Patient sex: M
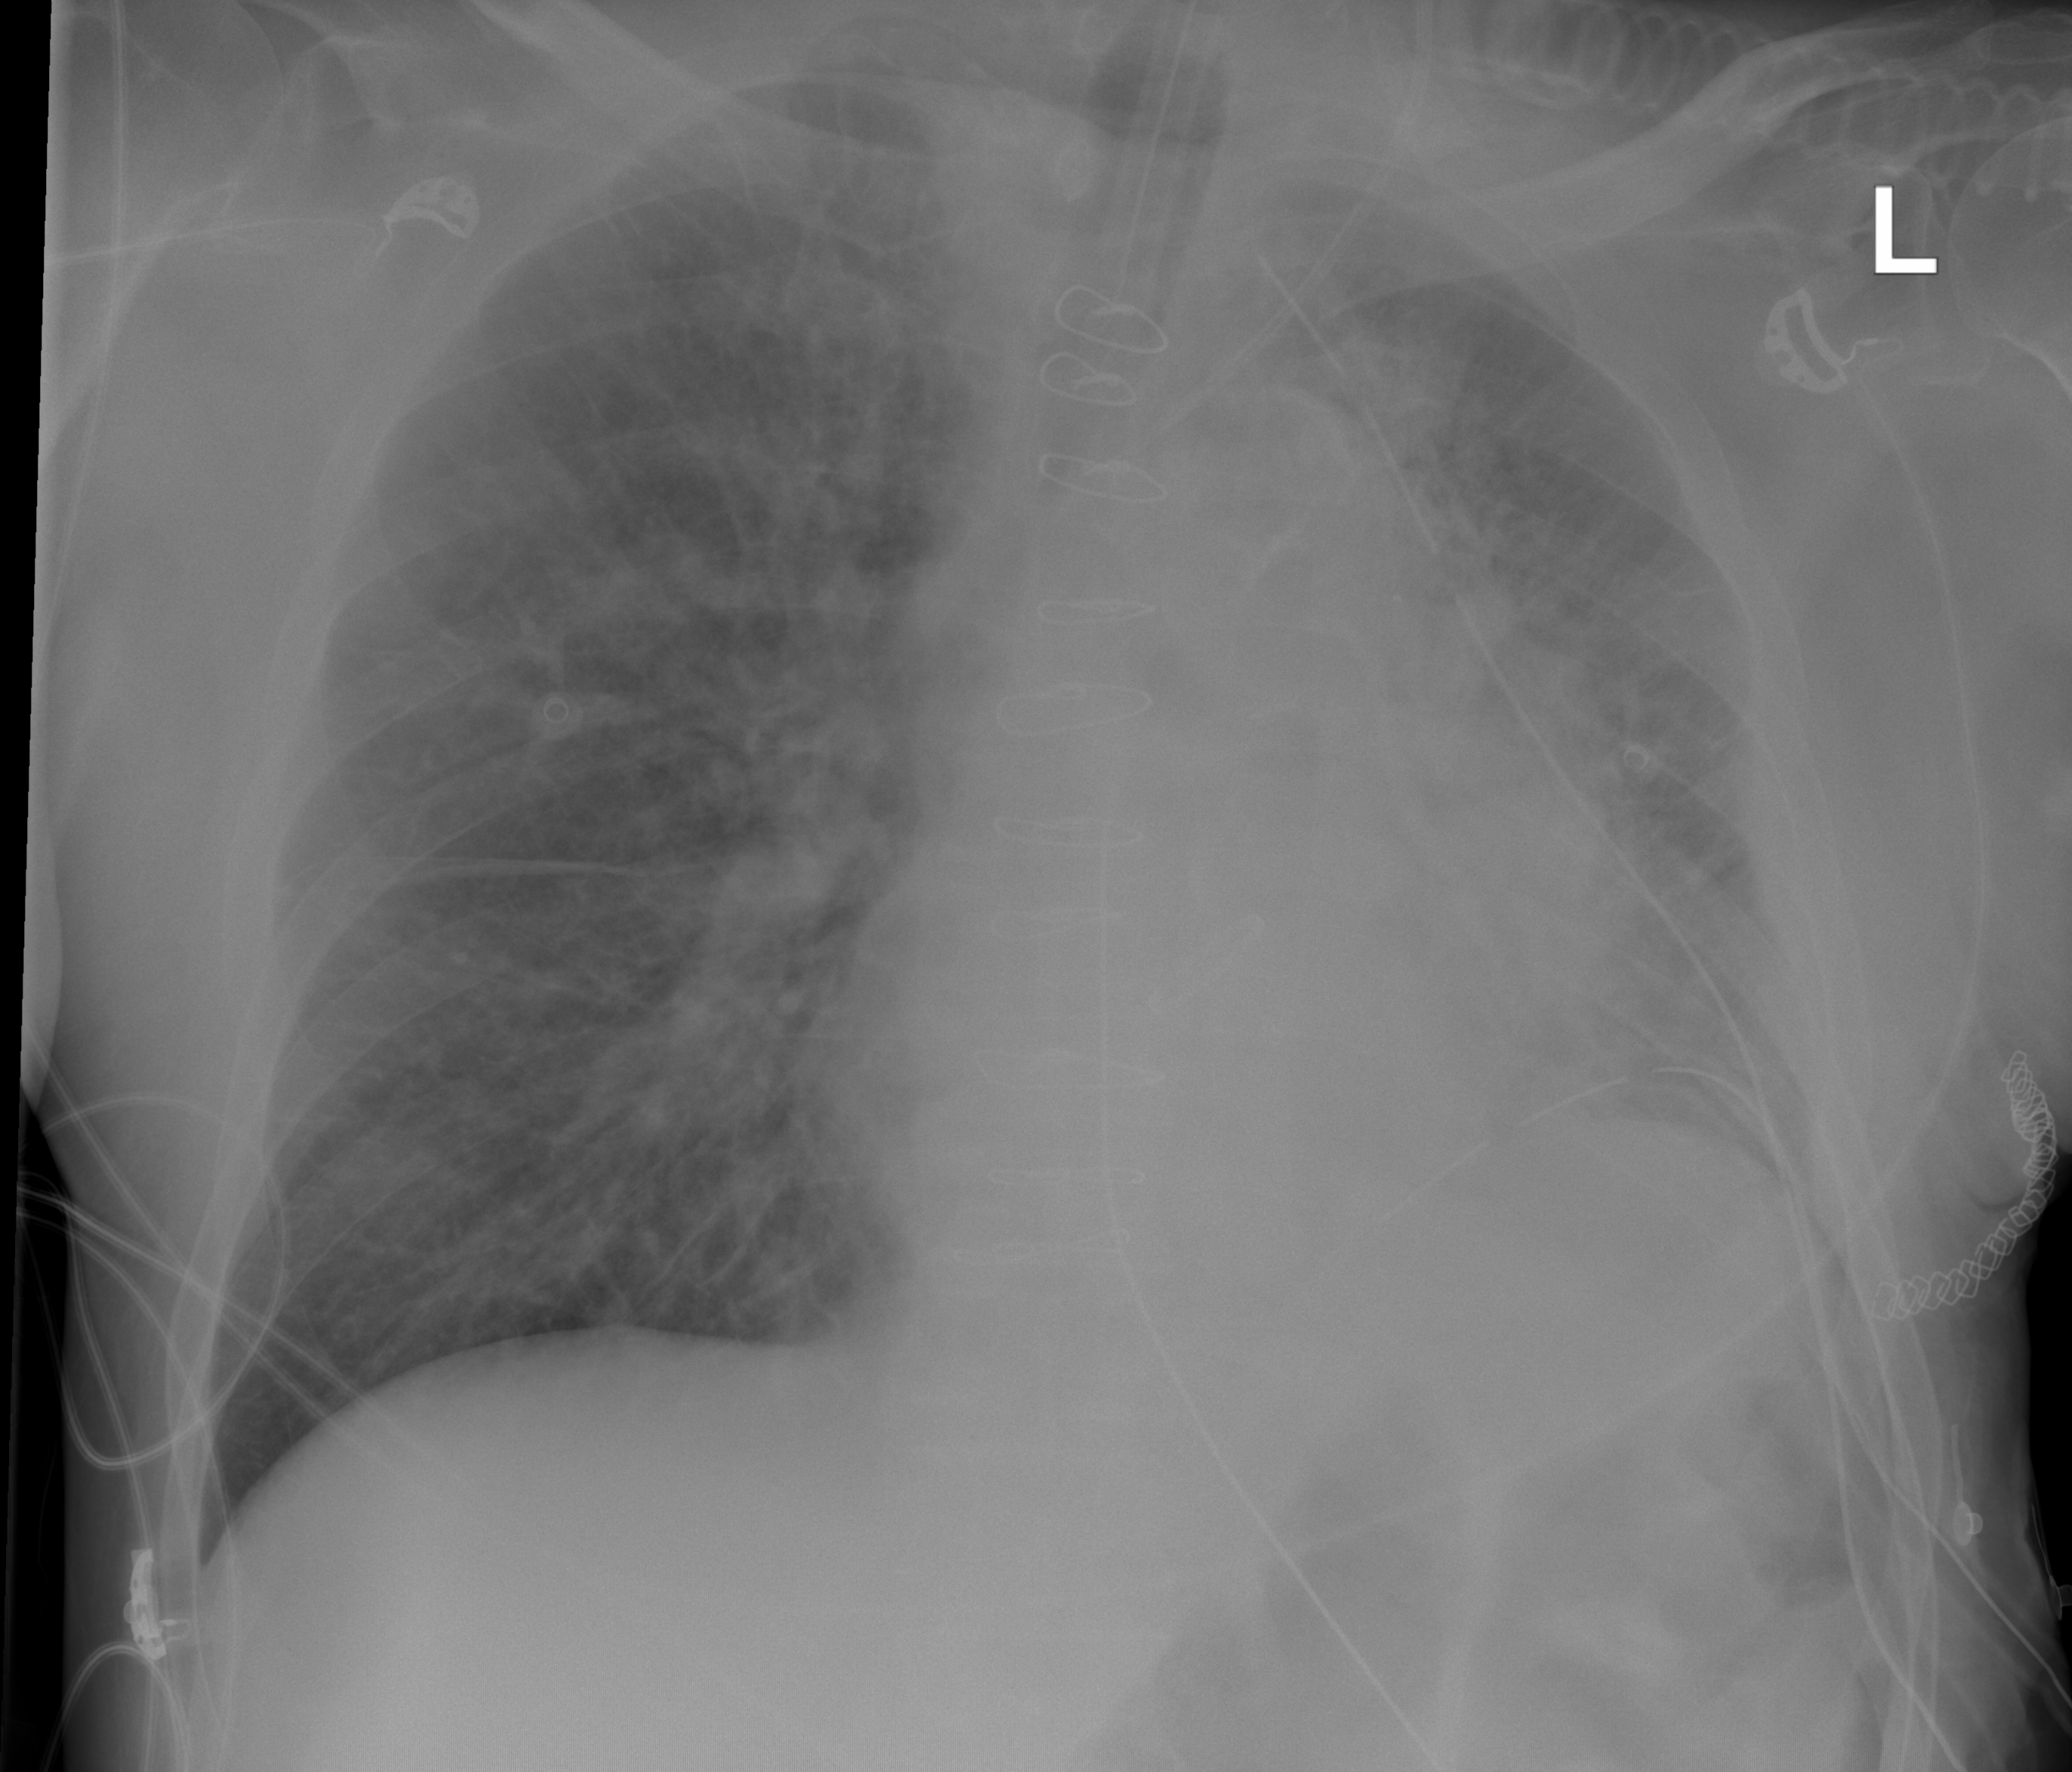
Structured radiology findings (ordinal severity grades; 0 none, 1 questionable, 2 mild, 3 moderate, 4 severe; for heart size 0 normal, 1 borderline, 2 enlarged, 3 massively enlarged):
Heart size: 0
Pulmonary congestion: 2
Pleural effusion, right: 0
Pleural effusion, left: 1
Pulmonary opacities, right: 0
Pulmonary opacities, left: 0
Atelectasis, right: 0
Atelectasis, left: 2